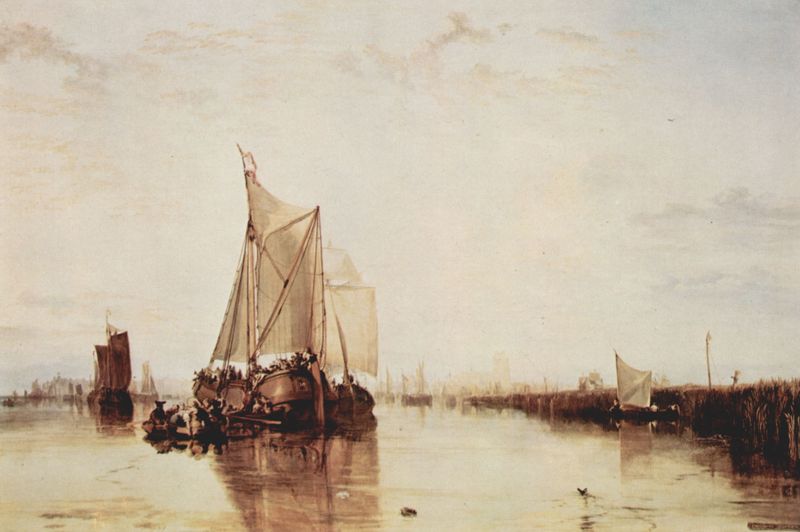
Titel: Dort, oder Dordrecht: Das Postschiff von Rotterdam in einer Flaute
Künstler: William Turner
Standort: New Haven (Connecticut)
Institution: Yale Center for British Art
Schlagwörter: berg, blau, himmel, meer, schatten, vogel, wasser, weiß, wolken, aquarell, fluss, gelb, landschaft, menschen, ocker, see, stadt, ufer, braun, grau, hell, licht, pastell, schwarz, zeichnung, ölbild, hund, tiere, wolke, beige, leute, malerei, holland, niederlande, ferne, horizont, hügel, schilf, spiegelung, wasserspiegelung, land, händler, england, ohren, arbeit, boot, boote, ruder, bewölkt, ruhig, schiff, schiffe, segel, segelboot, segelschiffe, ruhe, düster, ente, venedig, spiegelbild, fischer, segelschiff, dunst, lila, tag, violett, idylle, silhouette, sepia, bug, hafen, anleger, kai, masten, turner, soldaten, ruderboot, ruderer, anlegen, segelboote, gestade, watt, bedeckt, bewölkung, oberfläche, schwimmen, schwarzweiss, seefahrt, einfahrt, matrosen, begleitung, flotte, lotse, rettung, rumpf, wasservogel, rückkehr, ruderboote, heck, flaute, beiboot, zweimaster, schlepper, wassser, meeer, schif, ralle, andocken, besatung, rah, unfer, entern, voge, piraterie, bild gemälde, s, 1730, wolkje, enfland, piratier